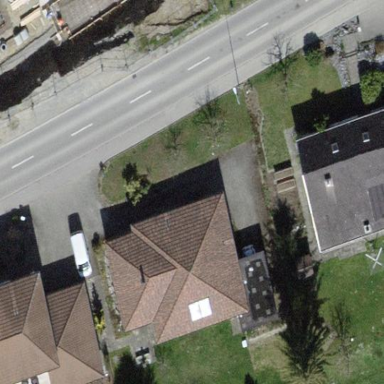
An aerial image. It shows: Detached building.